Interaction volume radius: 5 \u00c5
Interaction volume height: 10 \u00c5
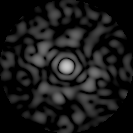
Disorder parameter: 0.8635